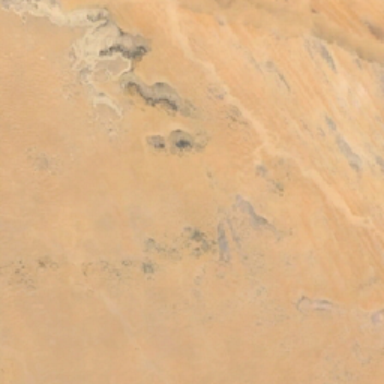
There is a dry pond in the desert .